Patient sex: M
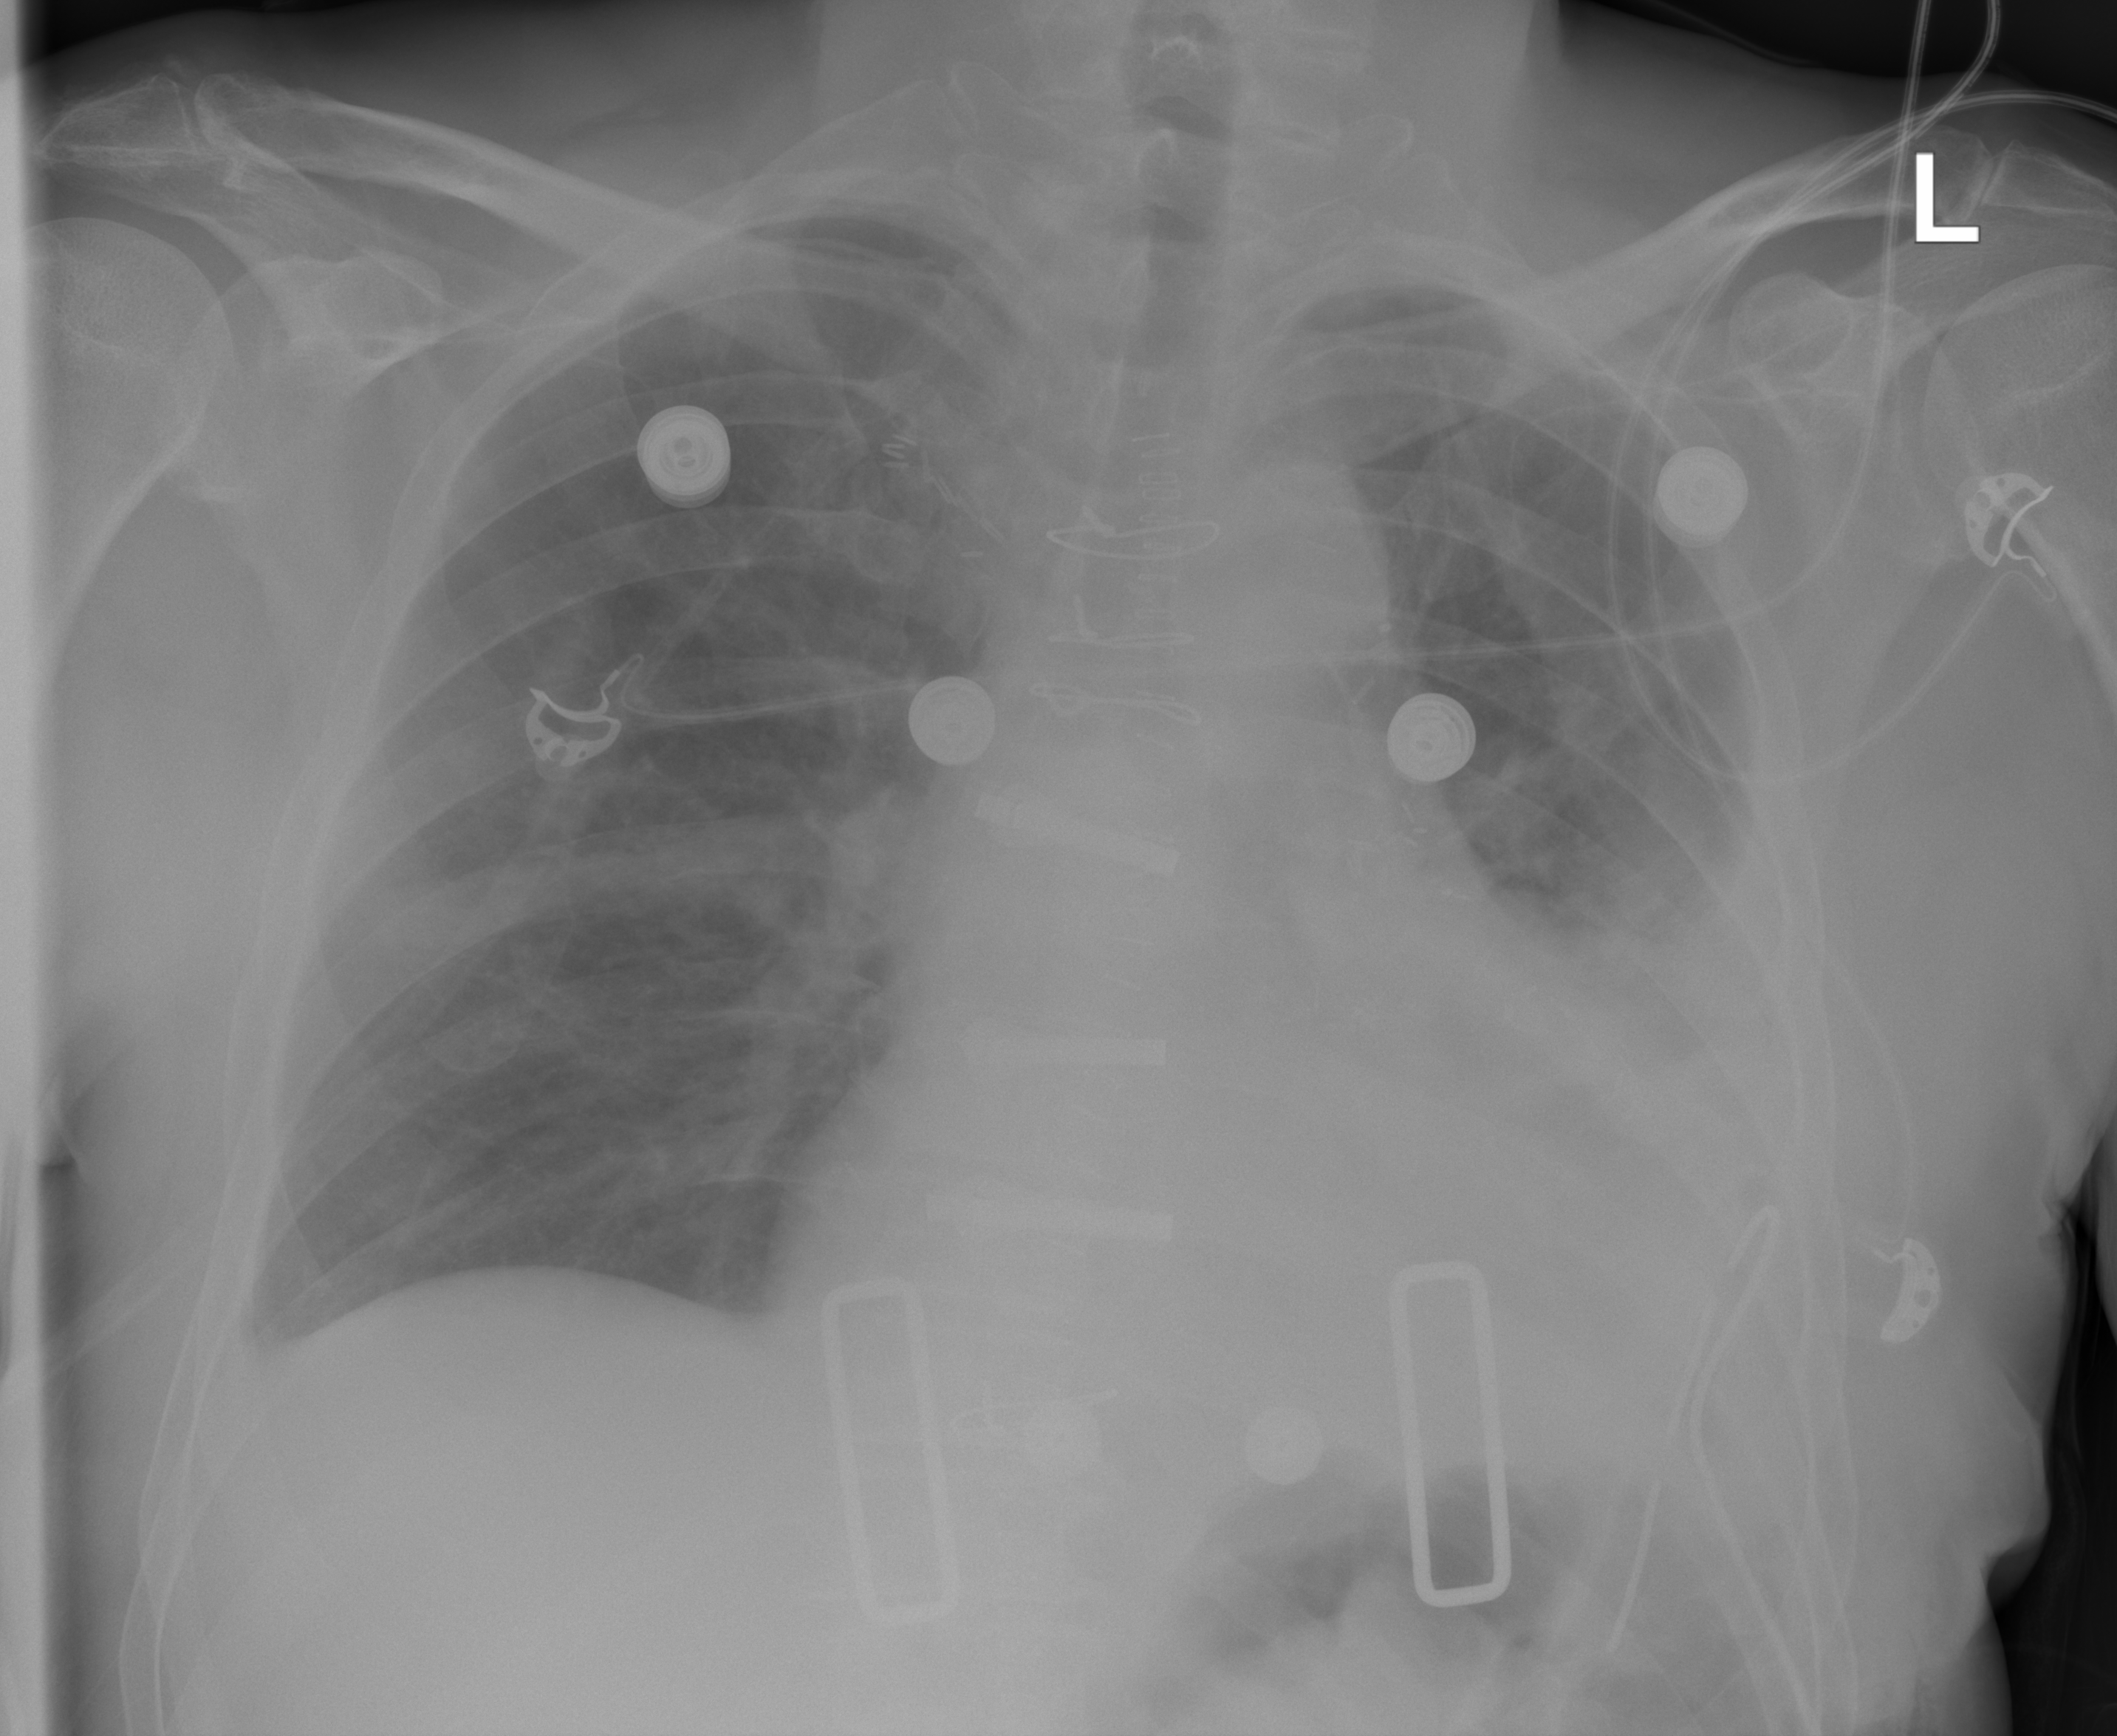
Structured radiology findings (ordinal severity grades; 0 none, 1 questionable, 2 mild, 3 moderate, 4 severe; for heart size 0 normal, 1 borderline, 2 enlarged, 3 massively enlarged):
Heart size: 2
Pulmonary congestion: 2
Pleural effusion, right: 2
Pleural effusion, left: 2
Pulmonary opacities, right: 0
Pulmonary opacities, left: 0
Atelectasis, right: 0
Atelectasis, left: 2